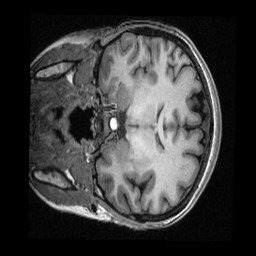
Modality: T1w
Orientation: coronal
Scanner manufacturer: ge
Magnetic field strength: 3 T
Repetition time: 0.007748 s
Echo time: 0.002948 s